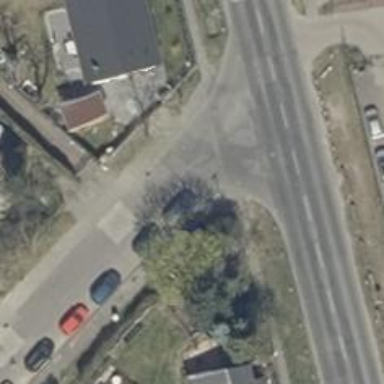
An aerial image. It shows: Residential road with concrete surface. Sidewalks are present on both sides.